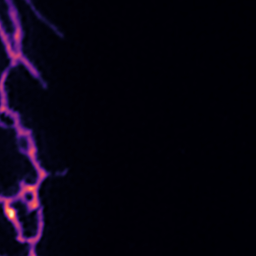
Label: Super-resolution ER image